Question: I'm not sure what it's called, I have UIView with UIWebView in it, and I want make it exactly as the screen shot below while UIWebView is loading.
Can anybody help me with that?
Thanks

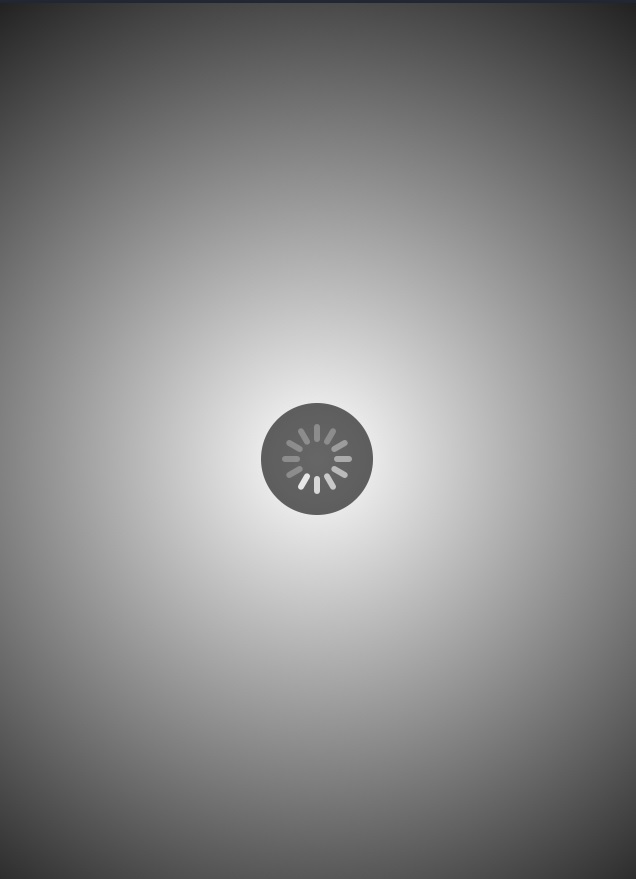
Answer: may be you can use <URL> with
'''
hud.dimBackground = YES;
'''